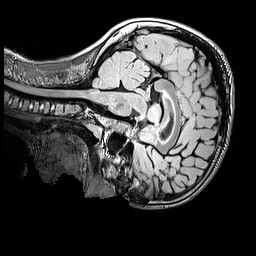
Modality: FLAIR
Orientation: sagittal
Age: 9
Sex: male
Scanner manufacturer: siemens
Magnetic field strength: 3 T
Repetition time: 5 s
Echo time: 0.388 s